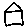
Label: house